Question: I'm looking for the 'way to go' (i.e. the most efficient, most used, general accepted way) when it comes to the reloading of data from a web server to a front end. In the end application, I will have several output fields where data has to be written to, for example like this:

The data streams will be from each other in the end application. The lines will have to be reloaded with fresh, up to date data from the server.
I have been thinking of using Ajax requests to update like every second, but there has to be an other way to do this. Ajax requests will cause a lot data traffic. Also, when using the Facebook chat, you don't have to wait every second, chats are received almost instantly. Yet I don't see any Ajax polling requests being made when I use the developer tools of Mozilla Firefox. This made me think if there would be a different way to do this.
I've looked into Node.js, but it appears that isn't possible with my host.
I have heard people talking about Ajax Push, is that what I should use? If so, can you give me a basic usage example?
If not, what would be the way to go when having multiple data streams that have to be reloaded within a second?
Requirements are and . It therefore wouldn't be an option to continuously poll the server, I think, because that would create an enormous overhead.
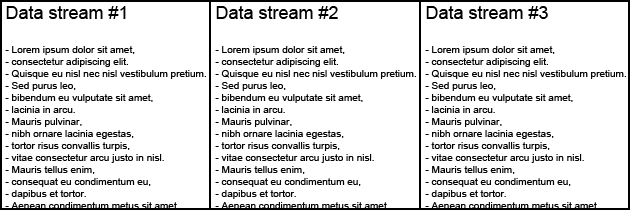
Answer: This question has been asked a number of times, but in a slightly different ways. Here are a few references that are worth a read:
- <URL>
: if you are looking at building your solution using PHP on Apache then holding open persistent connections (HTTP long-polling or streaming) is going to use up resources very quickly (is highly inefficient). So, you would be better using a <URL>.
HTTP-Long polling and HTTP Streaming are solutions which have been superseded by Server-Sent Events and WebSockets. So, where possible (where the web client provides support) you should use one of these solutions before falling back to an HTTP-based solution. A good realtime web technology will automatically handle this for you.
Since your diagram shows you are subscribing to multiple data streams you should also consider a <URL> solution that naturally fits with this. Again, a good realtime web tech solution will provide you with this.
Also see the <URL>.